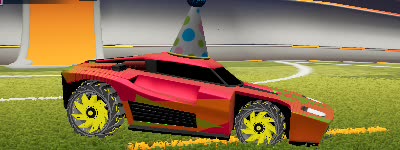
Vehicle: breakout